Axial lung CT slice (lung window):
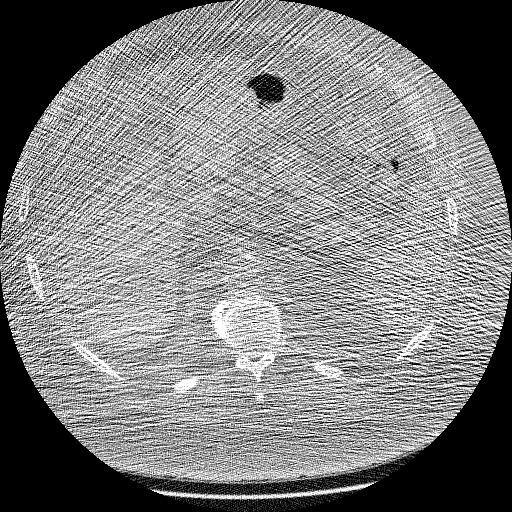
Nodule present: no